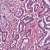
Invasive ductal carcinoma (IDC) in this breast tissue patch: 1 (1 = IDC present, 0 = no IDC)